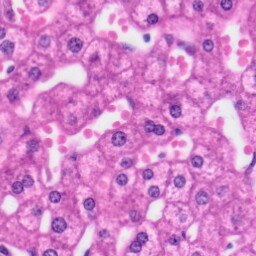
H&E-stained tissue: Liver